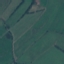
Label: Pasture